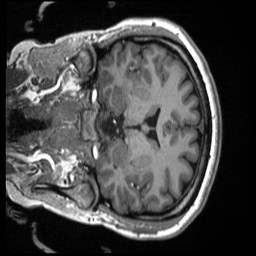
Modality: T1w
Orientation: coronal
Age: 33
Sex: female
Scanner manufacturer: siemens
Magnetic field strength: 3 T
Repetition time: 2.53 s
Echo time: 0.00219 s